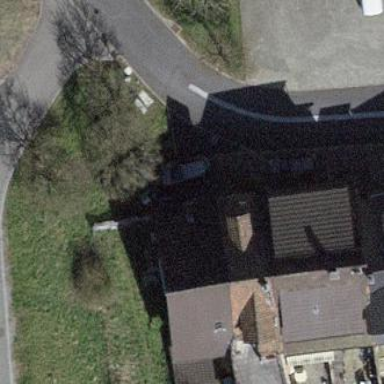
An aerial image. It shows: Terrace building.